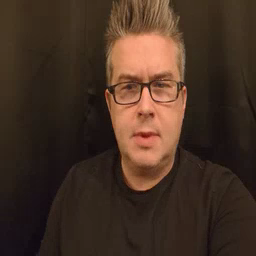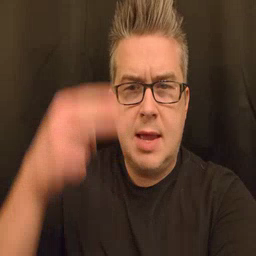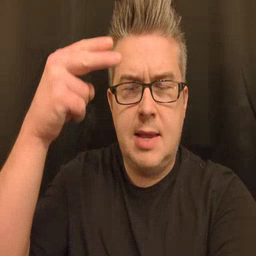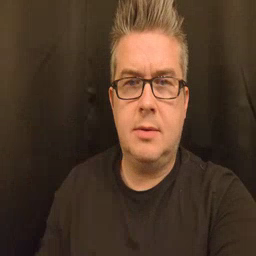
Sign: high